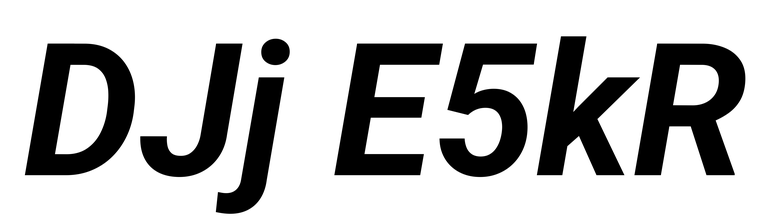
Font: Roboto-Italic_Bold_Italic